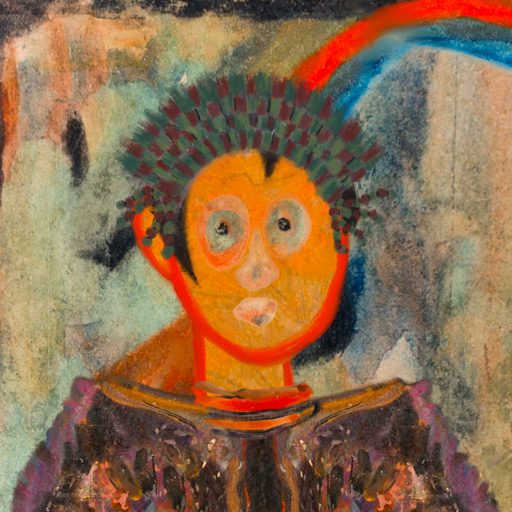
Background: Childish, Head And Neck Front: Sisters, Face Front: Childish, Bust: Gypsy_Queen, Hair Front: Roy_Bahadur, Head Accessory: After_Raid_Crown, Second Necklace: Blank, Necklace: Experience, Baby: Blank